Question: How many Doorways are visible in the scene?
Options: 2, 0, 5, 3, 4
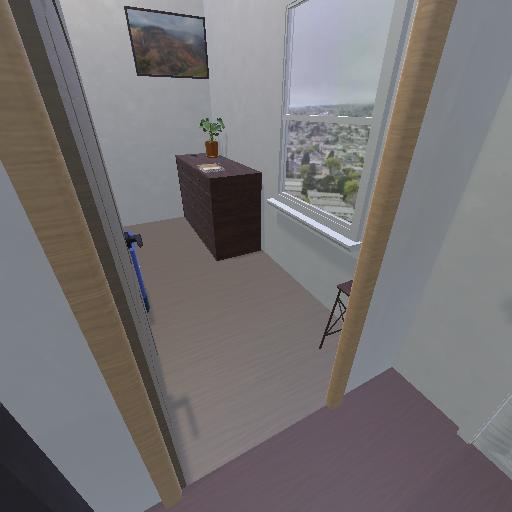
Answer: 2